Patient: sex F, age 44
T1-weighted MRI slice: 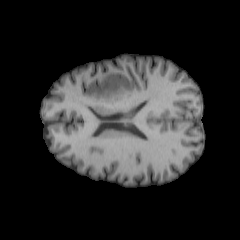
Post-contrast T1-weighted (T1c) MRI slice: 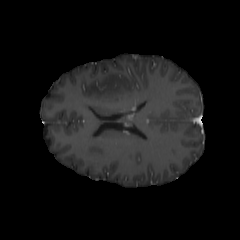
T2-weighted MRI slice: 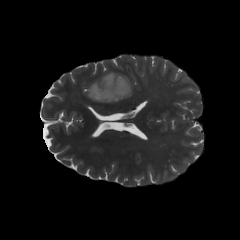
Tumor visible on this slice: yes
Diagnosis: Oligodendroglioma, IDH-mutant, 1p/19q-codeleted
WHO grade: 2